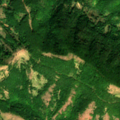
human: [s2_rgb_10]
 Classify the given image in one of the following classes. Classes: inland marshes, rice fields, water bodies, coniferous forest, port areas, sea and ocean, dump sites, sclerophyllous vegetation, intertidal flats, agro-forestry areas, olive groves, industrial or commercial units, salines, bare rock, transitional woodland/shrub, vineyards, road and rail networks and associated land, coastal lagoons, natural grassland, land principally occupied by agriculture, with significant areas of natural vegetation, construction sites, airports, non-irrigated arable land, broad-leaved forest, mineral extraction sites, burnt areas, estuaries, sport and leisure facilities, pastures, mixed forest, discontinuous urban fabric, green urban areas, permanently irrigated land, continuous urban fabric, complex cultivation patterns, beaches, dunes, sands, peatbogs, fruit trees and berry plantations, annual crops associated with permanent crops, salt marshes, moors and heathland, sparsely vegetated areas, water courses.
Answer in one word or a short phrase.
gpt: broad-leaved forest, transitional woodland/shrub